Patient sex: F
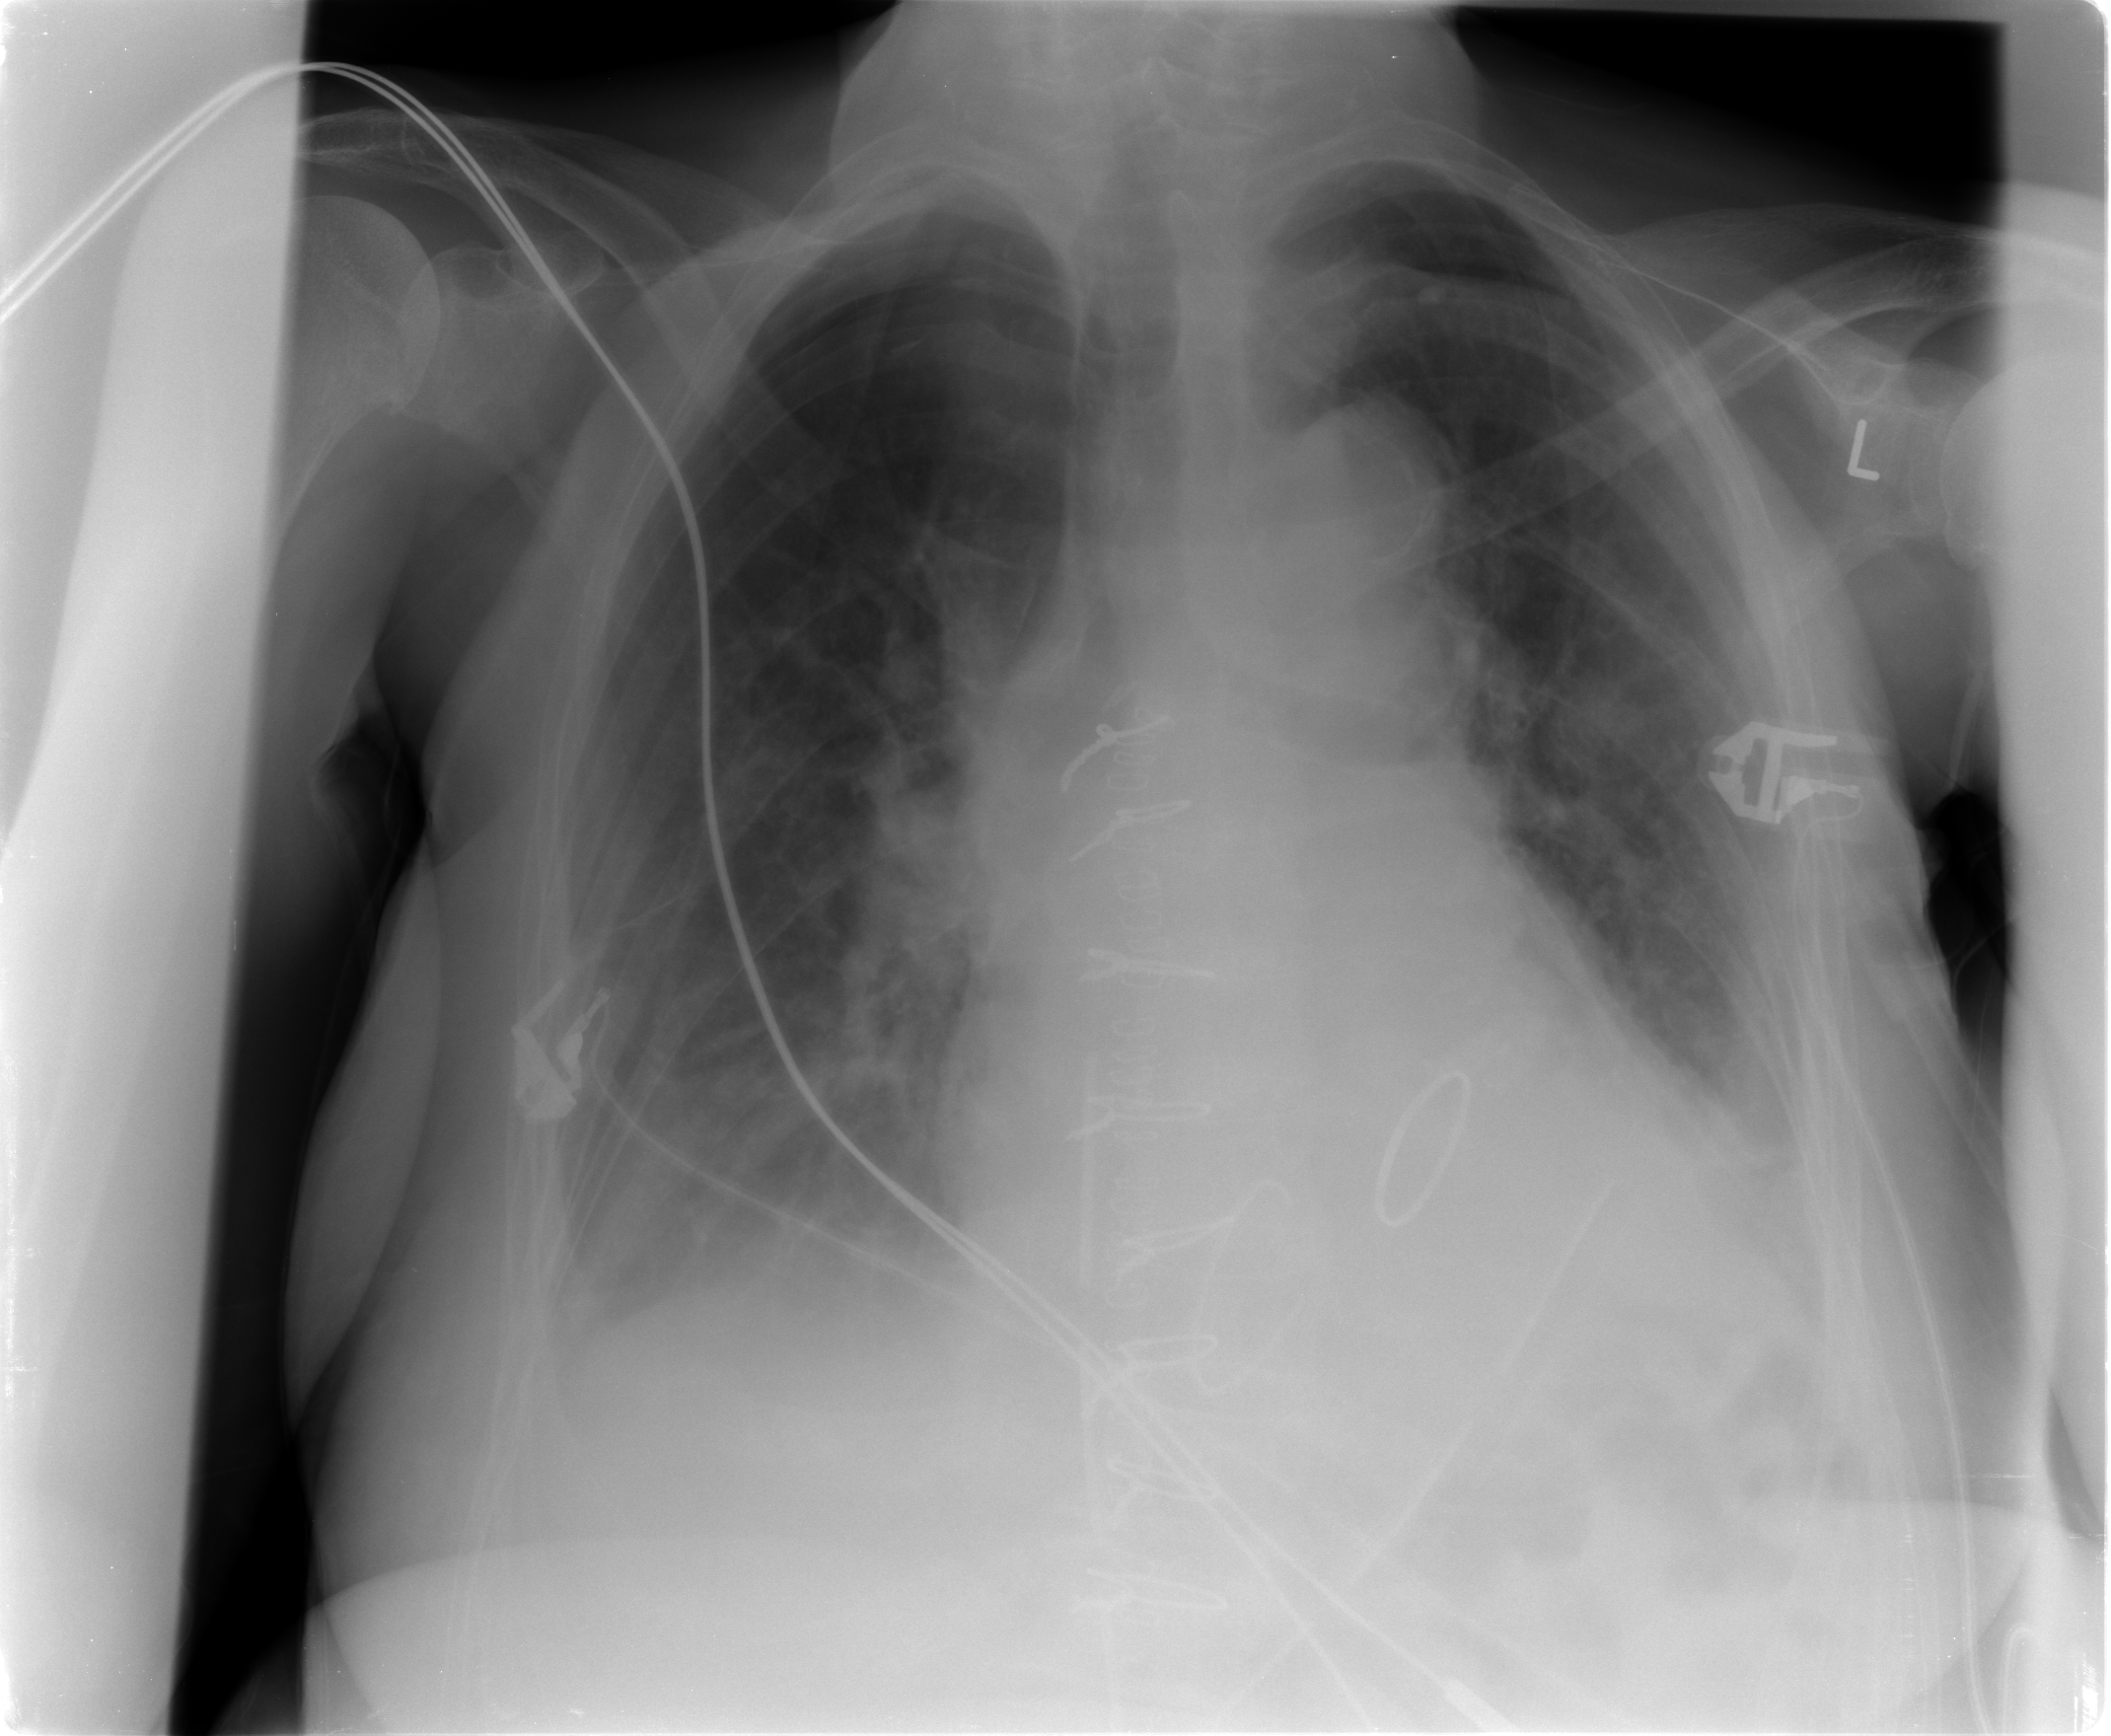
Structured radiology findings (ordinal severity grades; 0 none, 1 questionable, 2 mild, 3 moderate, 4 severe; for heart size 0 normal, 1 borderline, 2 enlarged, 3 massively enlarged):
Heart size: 2
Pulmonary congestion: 2
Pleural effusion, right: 2
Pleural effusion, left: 2
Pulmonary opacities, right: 2
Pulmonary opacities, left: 3
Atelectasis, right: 2
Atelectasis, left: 2